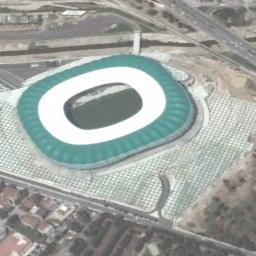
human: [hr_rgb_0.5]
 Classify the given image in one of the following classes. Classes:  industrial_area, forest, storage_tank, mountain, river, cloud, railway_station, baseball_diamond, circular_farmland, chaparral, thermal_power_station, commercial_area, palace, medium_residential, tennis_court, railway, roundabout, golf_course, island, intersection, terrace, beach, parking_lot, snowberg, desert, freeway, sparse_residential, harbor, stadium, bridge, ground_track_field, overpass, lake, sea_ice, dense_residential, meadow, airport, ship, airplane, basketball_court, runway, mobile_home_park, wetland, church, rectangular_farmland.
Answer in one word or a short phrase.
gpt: stadium